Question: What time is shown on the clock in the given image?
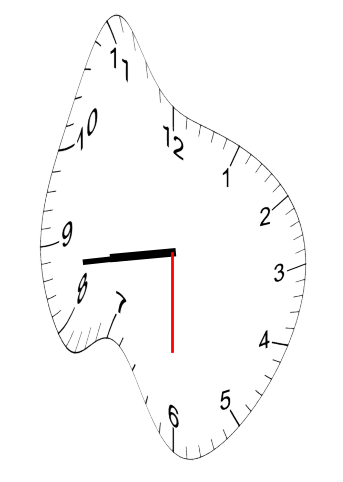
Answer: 08:43:30